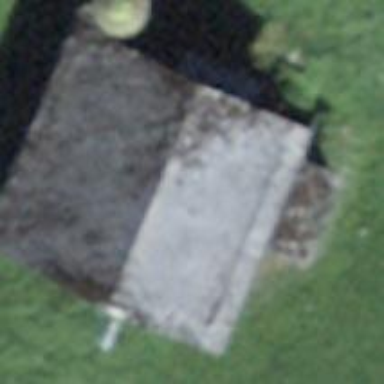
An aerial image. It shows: Rural barn.